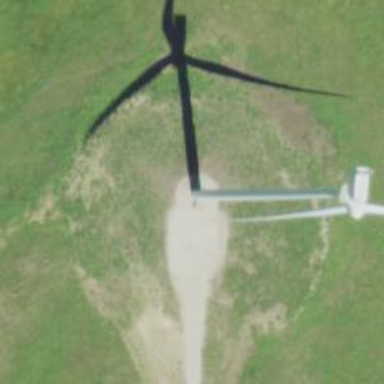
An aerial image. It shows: Wind turbine generator harnessing power from the wind.